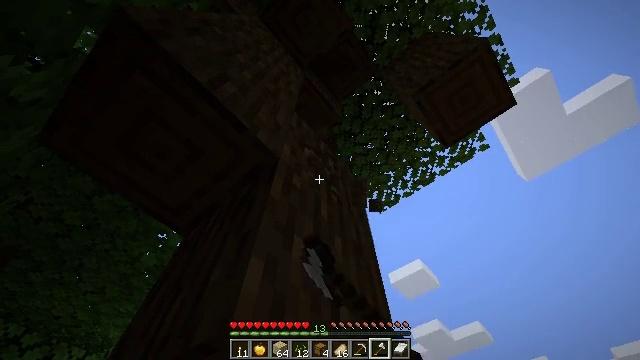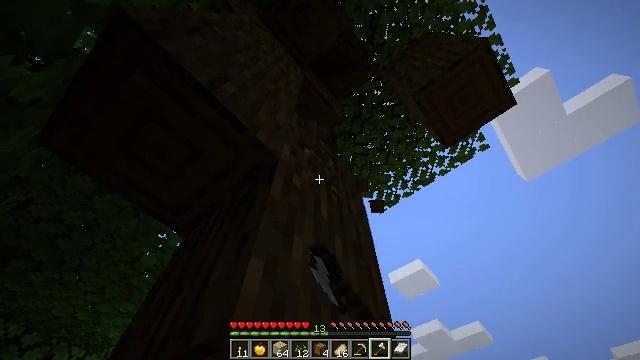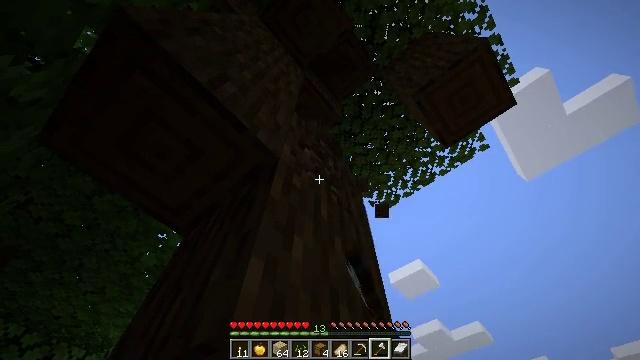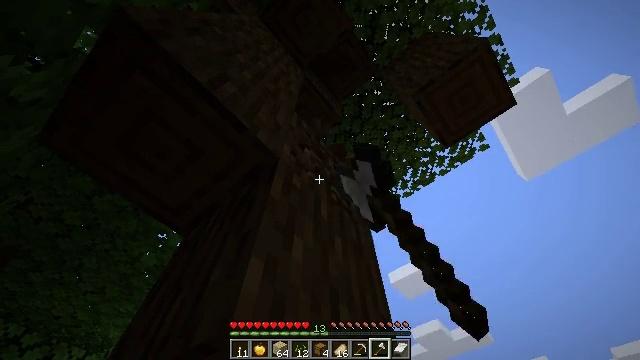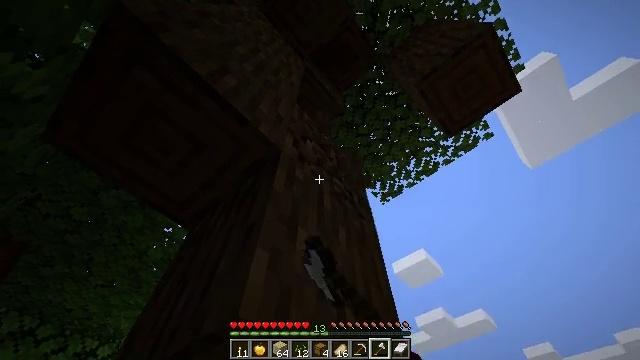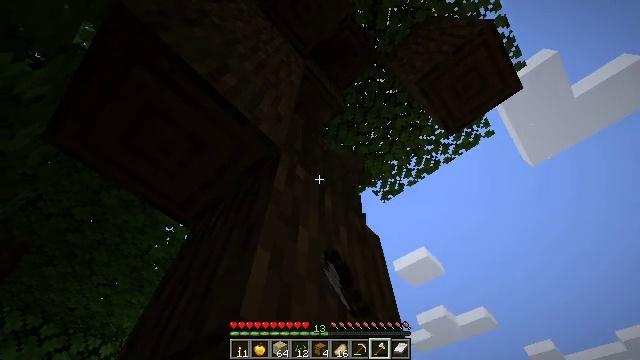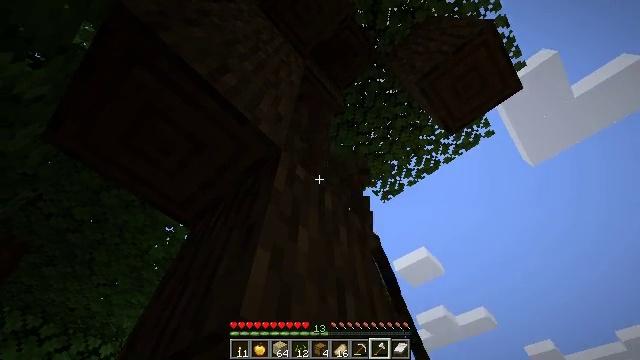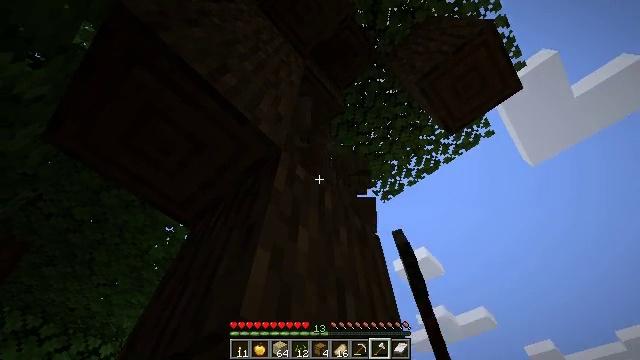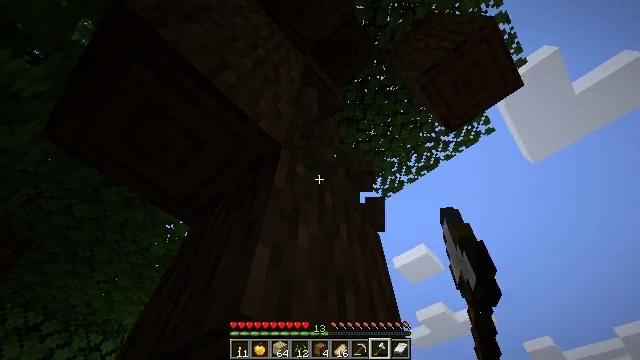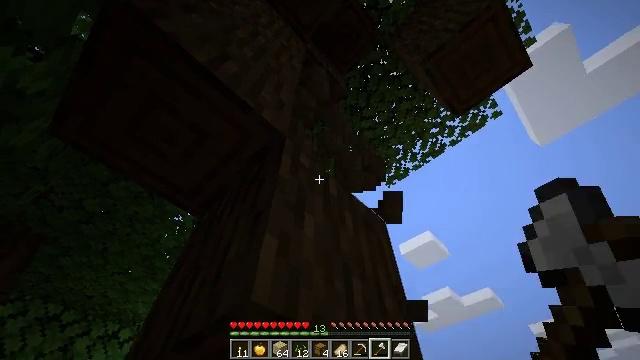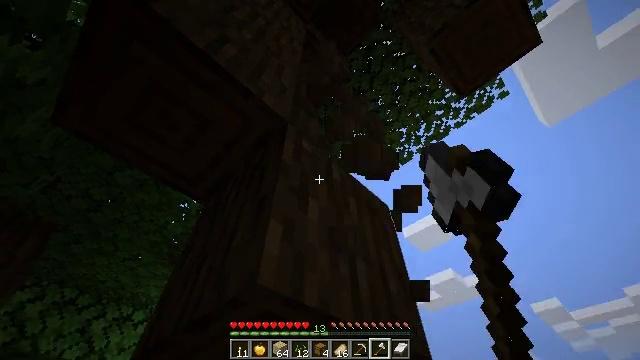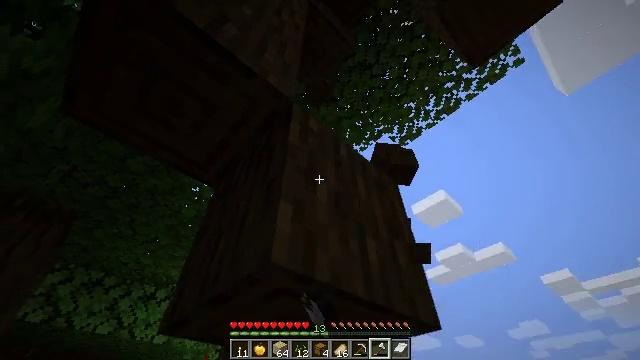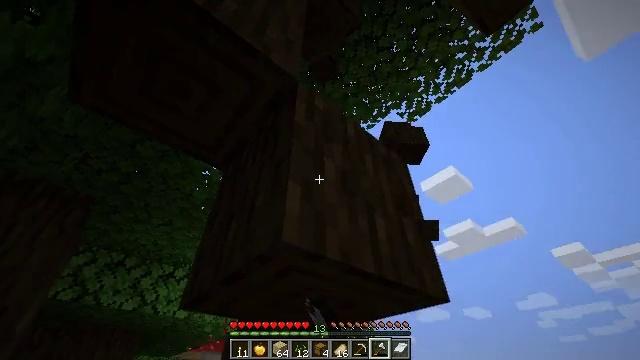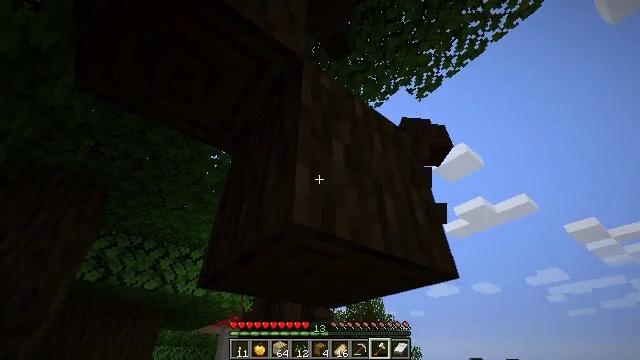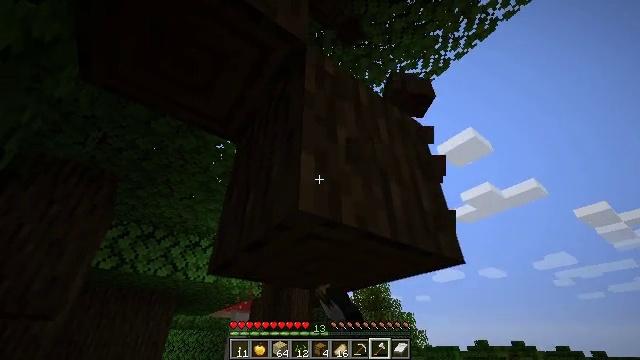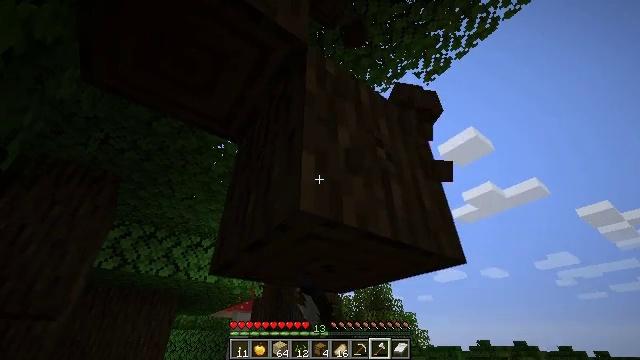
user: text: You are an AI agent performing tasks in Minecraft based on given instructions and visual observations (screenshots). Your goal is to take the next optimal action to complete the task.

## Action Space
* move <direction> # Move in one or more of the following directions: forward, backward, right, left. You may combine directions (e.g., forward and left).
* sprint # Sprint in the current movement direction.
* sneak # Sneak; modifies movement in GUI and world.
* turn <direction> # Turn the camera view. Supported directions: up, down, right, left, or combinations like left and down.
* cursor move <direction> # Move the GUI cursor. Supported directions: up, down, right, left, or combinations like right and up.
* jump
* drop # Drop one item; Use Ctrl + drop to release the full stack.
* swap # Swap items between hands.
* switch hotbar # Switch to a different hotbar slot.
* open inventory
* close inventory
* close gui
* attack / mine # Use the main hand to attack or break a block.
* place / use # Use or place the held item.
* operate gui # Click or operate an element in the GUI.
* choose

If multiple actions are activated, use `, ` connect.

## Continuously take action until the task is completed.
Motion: motion action
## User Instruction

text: Chop down the dark oak log.
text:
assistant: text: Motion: attack / mine
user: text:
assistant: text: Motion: attack / mine
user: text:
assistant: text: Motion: attack / mine
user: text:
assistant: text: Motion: turn left and down, attack / mine
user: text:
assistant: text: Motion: attack / mine
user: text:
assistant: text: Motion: attack / mine
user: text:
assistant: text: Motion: attack / mine
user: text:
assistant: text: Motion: attack / mine
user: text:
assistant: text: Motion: turn left and down, attack / mine
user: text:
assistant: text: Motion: turn left and down, attack / mine
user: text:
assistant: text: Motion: turn left and down, attack / mine
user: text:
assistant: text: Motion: turn left and down, attack / mine
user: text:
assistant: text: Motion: turn left and down, attack / mine
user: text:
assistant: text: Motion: turn left and down, attack / mine
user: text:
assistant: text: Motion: attack / mine
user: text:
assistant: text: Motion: attack / mine
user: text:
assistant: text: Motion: attack / mine
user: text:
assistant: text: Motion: attack / mine
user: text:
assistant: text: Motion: attack / mine
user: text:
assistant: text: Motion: attack / mine
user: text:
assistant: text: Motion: attack / mine
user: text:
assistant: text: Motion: attack / mine
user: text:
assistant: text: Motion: attack / mine
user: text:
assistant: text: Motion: attack / mine
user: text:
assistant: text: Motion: attack / mine
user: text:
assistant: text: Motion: attack / mine
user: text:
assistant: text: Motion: turn left and up, attack / mine
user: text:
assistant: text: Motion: turn left and up, attack / mine
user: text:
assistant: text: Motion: turn left and up, attack / mine
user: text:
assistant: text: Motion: turn left and up, attack / mine